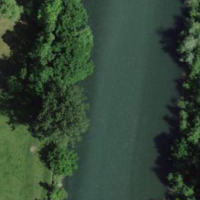
EUNIS habitat code: 15
Species observed at this site:
Dioscorea communis